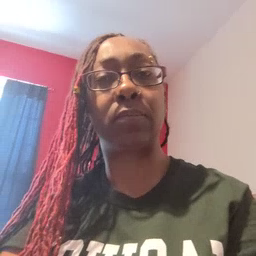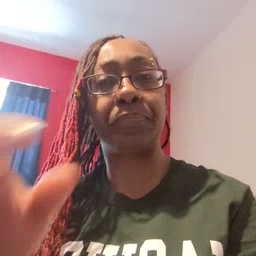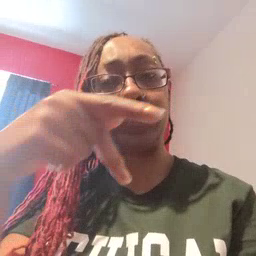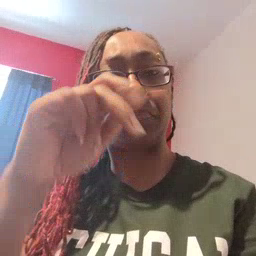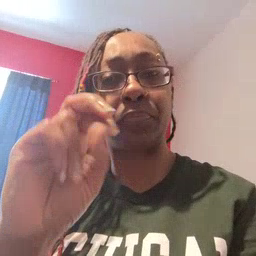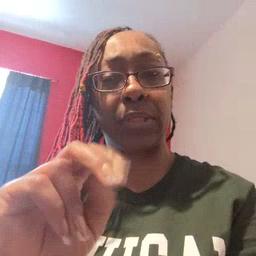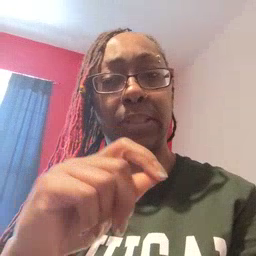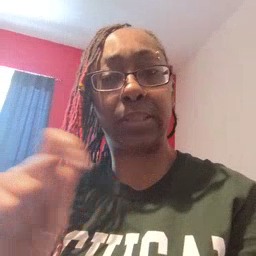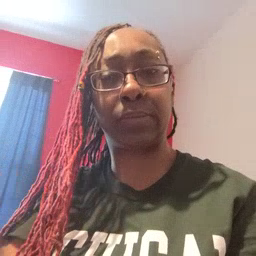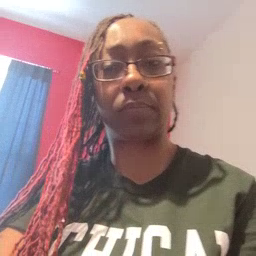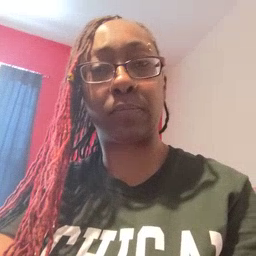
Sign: pen